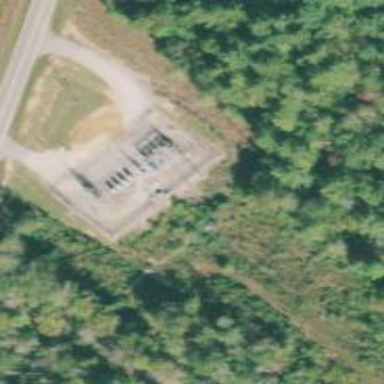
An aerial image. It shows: Distribution power substation secured by fence.